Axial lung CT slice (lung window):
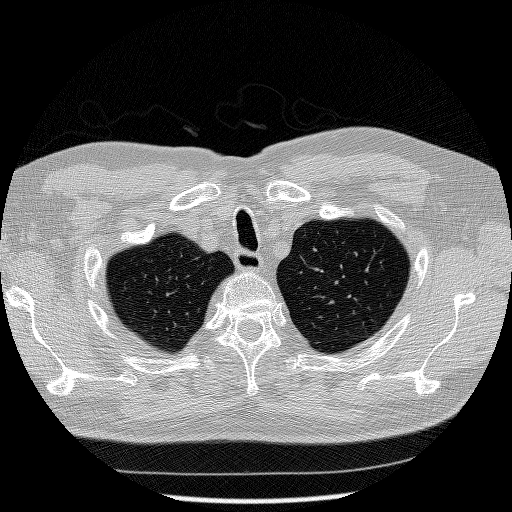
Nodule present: no